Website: macys
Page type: cart
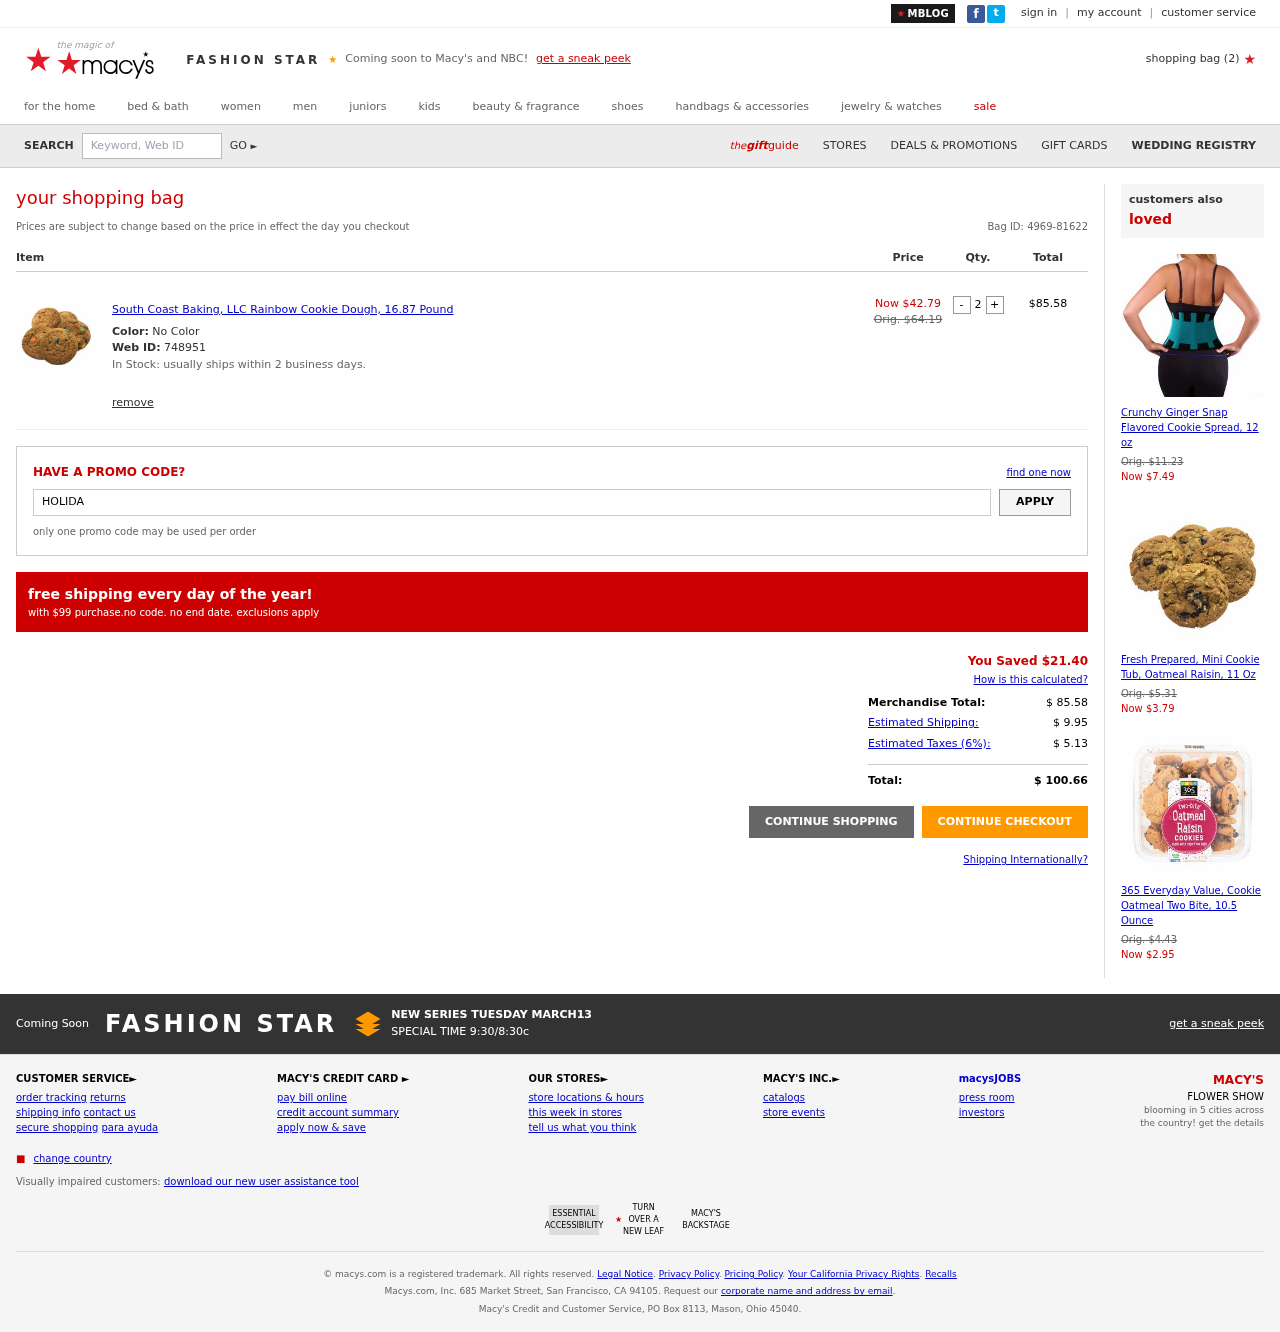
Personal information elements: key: PII_PROMO_CODE
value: HOLIDAY96
Product elements: key: PRODUCT1_NAME
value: South Coast Baking, LLC Rainbow Cookie Dough, 16.87 Pound
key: PRODUCT1_PRICE
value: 42.79
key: PRODUCT1_QUANTITY
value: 2
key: PRODUCT2_NAME
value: Crunchy Ginger Snap Flavored Cookie Spread, 12 oz
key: PRODUCT2_PRICE
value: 7.49
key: PRODUCT3_NAME
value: Fresh Prepared, Mini Cookie Tub, Oatmeal Raisin, 11 Oz
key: PRODUCT3_PRICE
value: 3.79
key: PRODUCT4_NAME
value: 365 Everyday Value, Cookie Oatmeal Two Bite, 10.5 Ounce
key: PRODUCT4_PRICE
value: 2.95
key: PRODUCT1_SKU
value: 748951
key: PRODUCT1_ORIGINAL_PRICE
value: Orig. $64.19
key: PRODUCT1_TOTAL
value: $85.58
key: PRODUCT2_ORIGINAL_PRICE
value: Orig. $11.23
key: PRODUCT3_ORIGINAL_PRICE
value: Orig. $5.31
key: PRODUCT4_ORIGINAL_PRICE
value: Orig. $4.43
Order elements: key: ORDER_NUM_ITEMS
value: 2
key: ORDER_ID
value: Bag ID: 4969-81622
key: ORDER_SAVINGS
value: $21.40
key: ORDER_SUBTOTAL
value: $ 85.58
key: ORDER_SHIPPING_COST
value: $ 9.95
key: ORDER_TAX
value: $ 5.13
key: ORDER_TOTAL
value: $ 100.66